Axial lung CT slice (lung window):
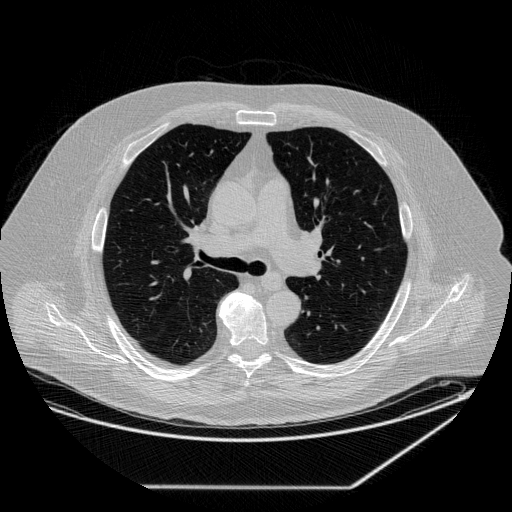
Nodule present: no